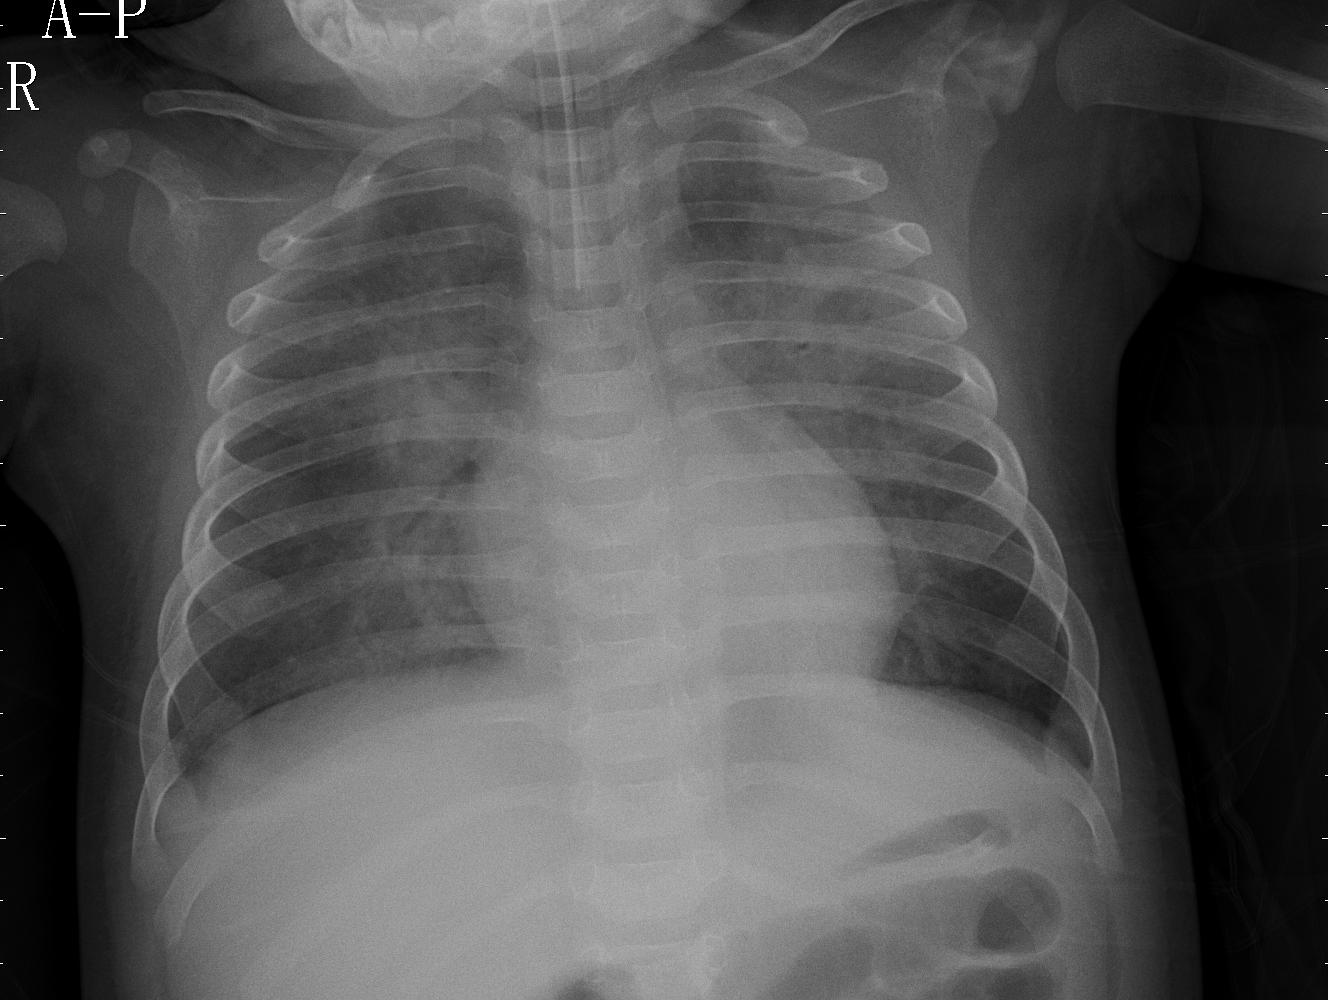
Diagnosis: PNEUMONIA